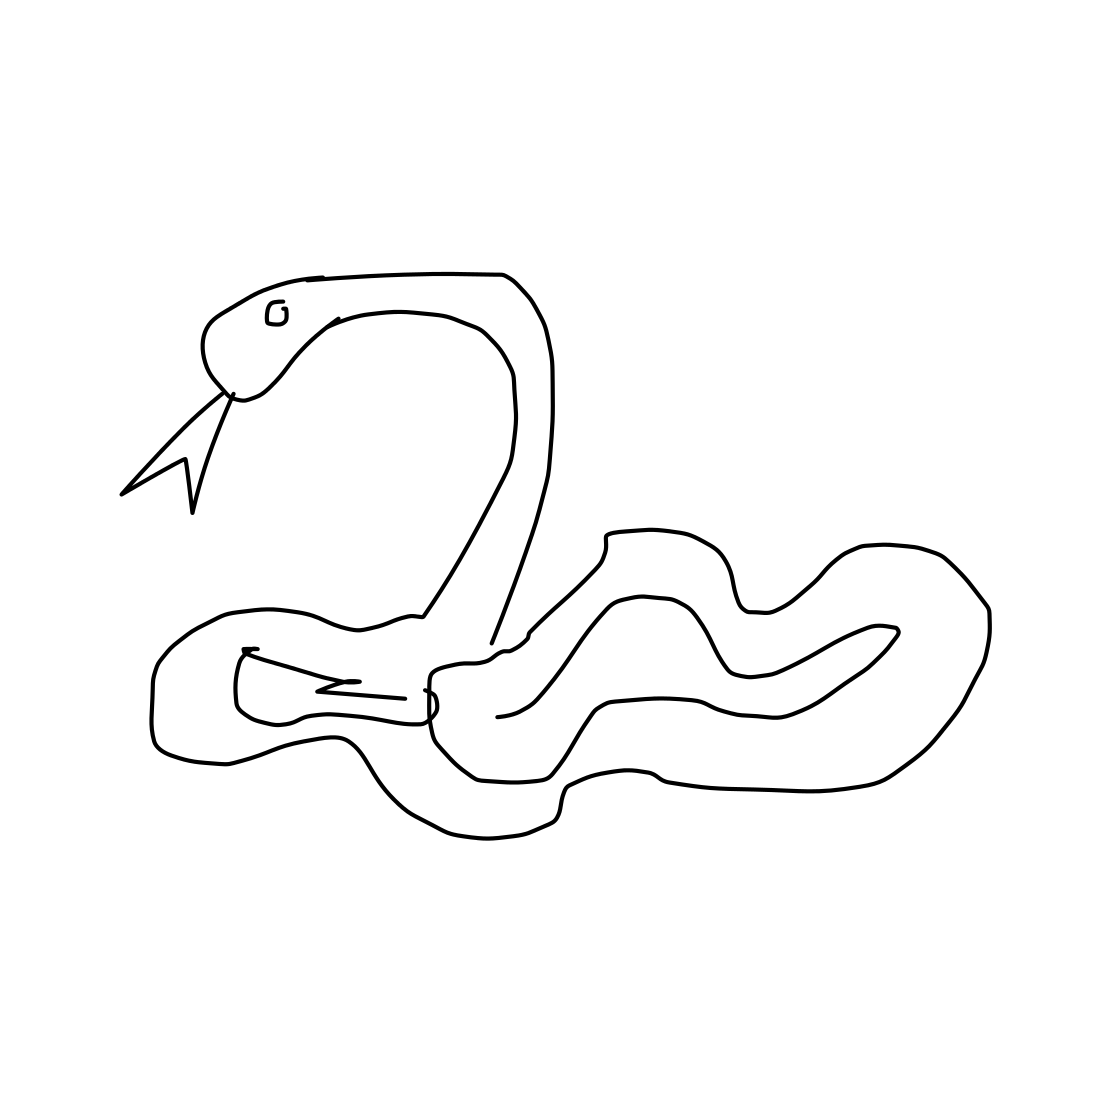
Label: snake